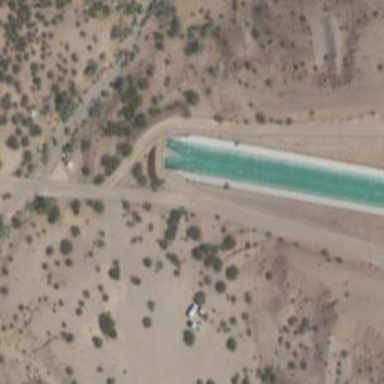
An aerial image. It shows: Water canal.